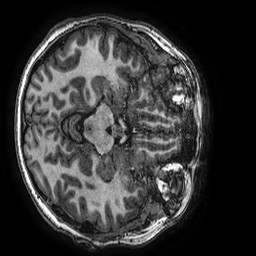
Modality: T1w
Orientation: axial
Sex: male
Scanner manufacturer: ge
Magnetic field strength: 3 T
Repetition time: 0.00766 s
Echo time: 0.003476 s